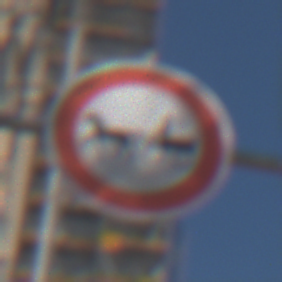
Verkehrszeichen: VerbotGespannfuhrwerke
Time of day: MorningAfternoon
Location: Outdoor (Urban)
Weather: Clear
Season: NotSpecified
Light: Natural